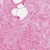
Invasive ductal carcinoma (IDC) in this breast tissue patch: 0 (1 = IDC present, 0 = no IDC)